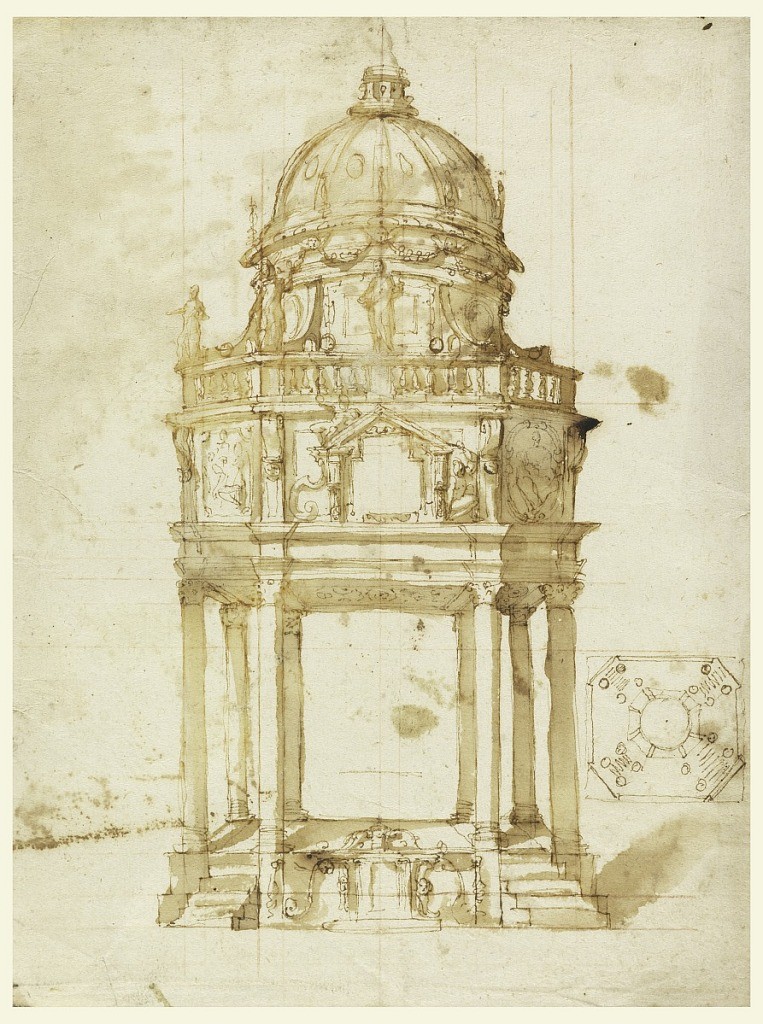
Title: Design for a Catafalque
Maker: Unknown
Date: after 1630
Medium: Red crayon, pen and black ink, brush and wash on paper
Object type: Drawing
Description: Drawing of elevation and plan. An octagonal pavilion, to which flights of stairs lead on the oblique sides. Straight ceiling and entablature. An attic, for the decoration of which alternative suggestions are made. Statues stand on the left side of a balustrade, before the drum of a dome. On verso: pen sketches; a plan, a motif for the base.